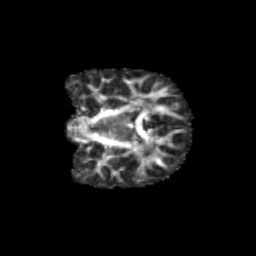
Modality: FA
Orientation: coronal
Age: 11
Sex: female
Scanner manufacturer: siemens
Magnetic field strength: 3 T
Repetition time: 3.8 s
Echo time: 0.07 s